Aerial crown-view tile of a tropical tree (Barro Colorado Island, Panama), acquired 20241112:
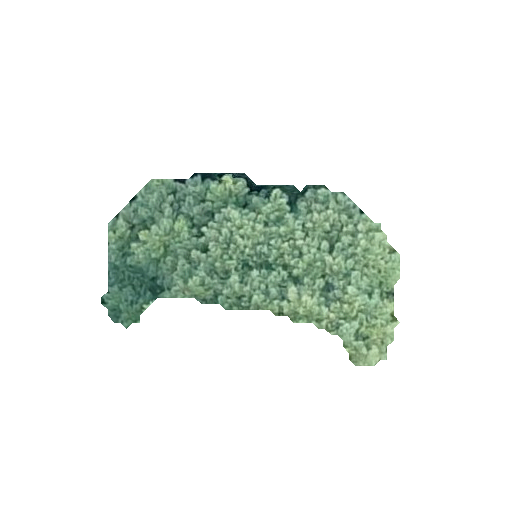
Species: Jacaranda copaia
GBIF accepted scientific name: Jacaranda copaia
Crown area: 57.578 m²